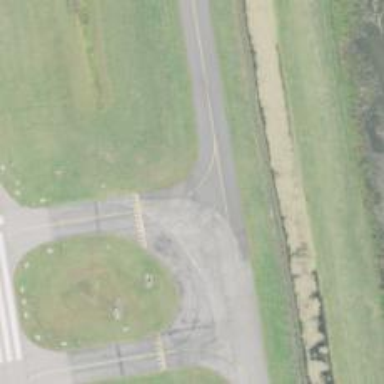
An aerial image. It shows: Image of taxiway at airport.